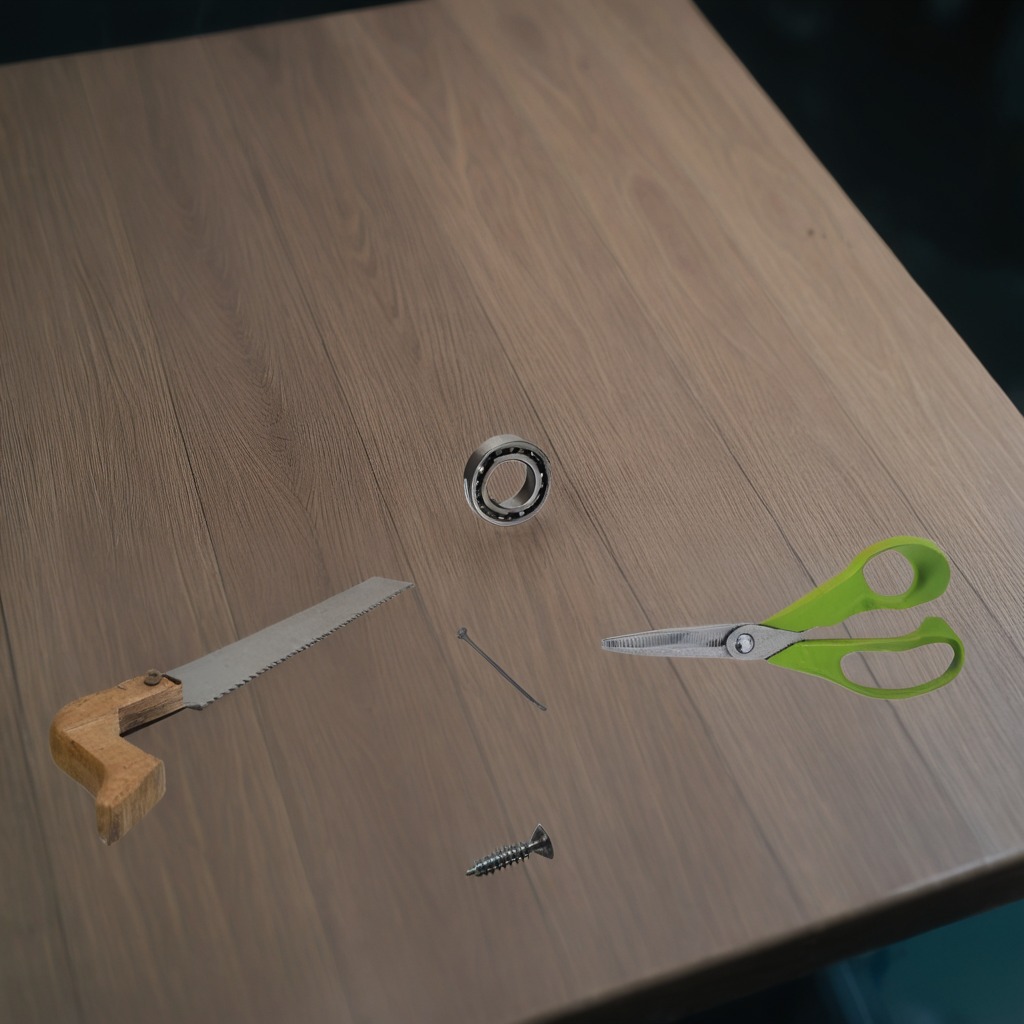
A metal ball bearing, a metal machine screw, an iron nail, a handheld metal saw, and a pair of scissors are lying on the old table in a small garage at twilight.